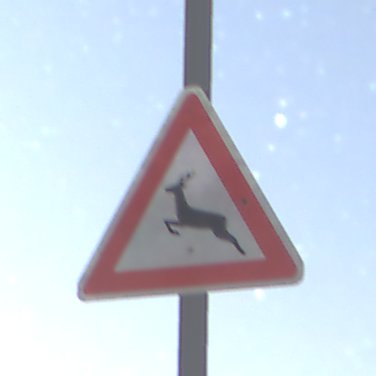
Verkehrszeichen: WildwechselRechts
Umgebung: Outdoor, Nature
Tageszeit: Night
Wetter: Clear
Licht: Natural
Jahreszeit: NotSpecified
Kontrast: HighContrast